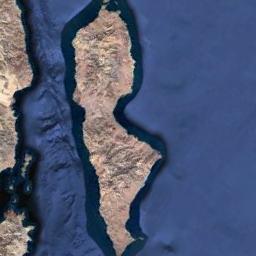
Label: island